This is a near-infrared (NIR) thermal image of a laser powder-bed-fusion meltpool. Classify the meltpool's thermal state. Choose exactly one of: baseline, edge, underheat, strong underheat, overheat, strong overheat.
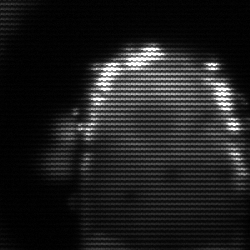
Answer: baseline